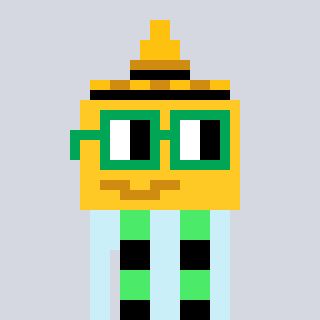
a pixel art character with square green glasses, a mustard-shaped head and a cold-colored body on a cool background